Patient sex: M
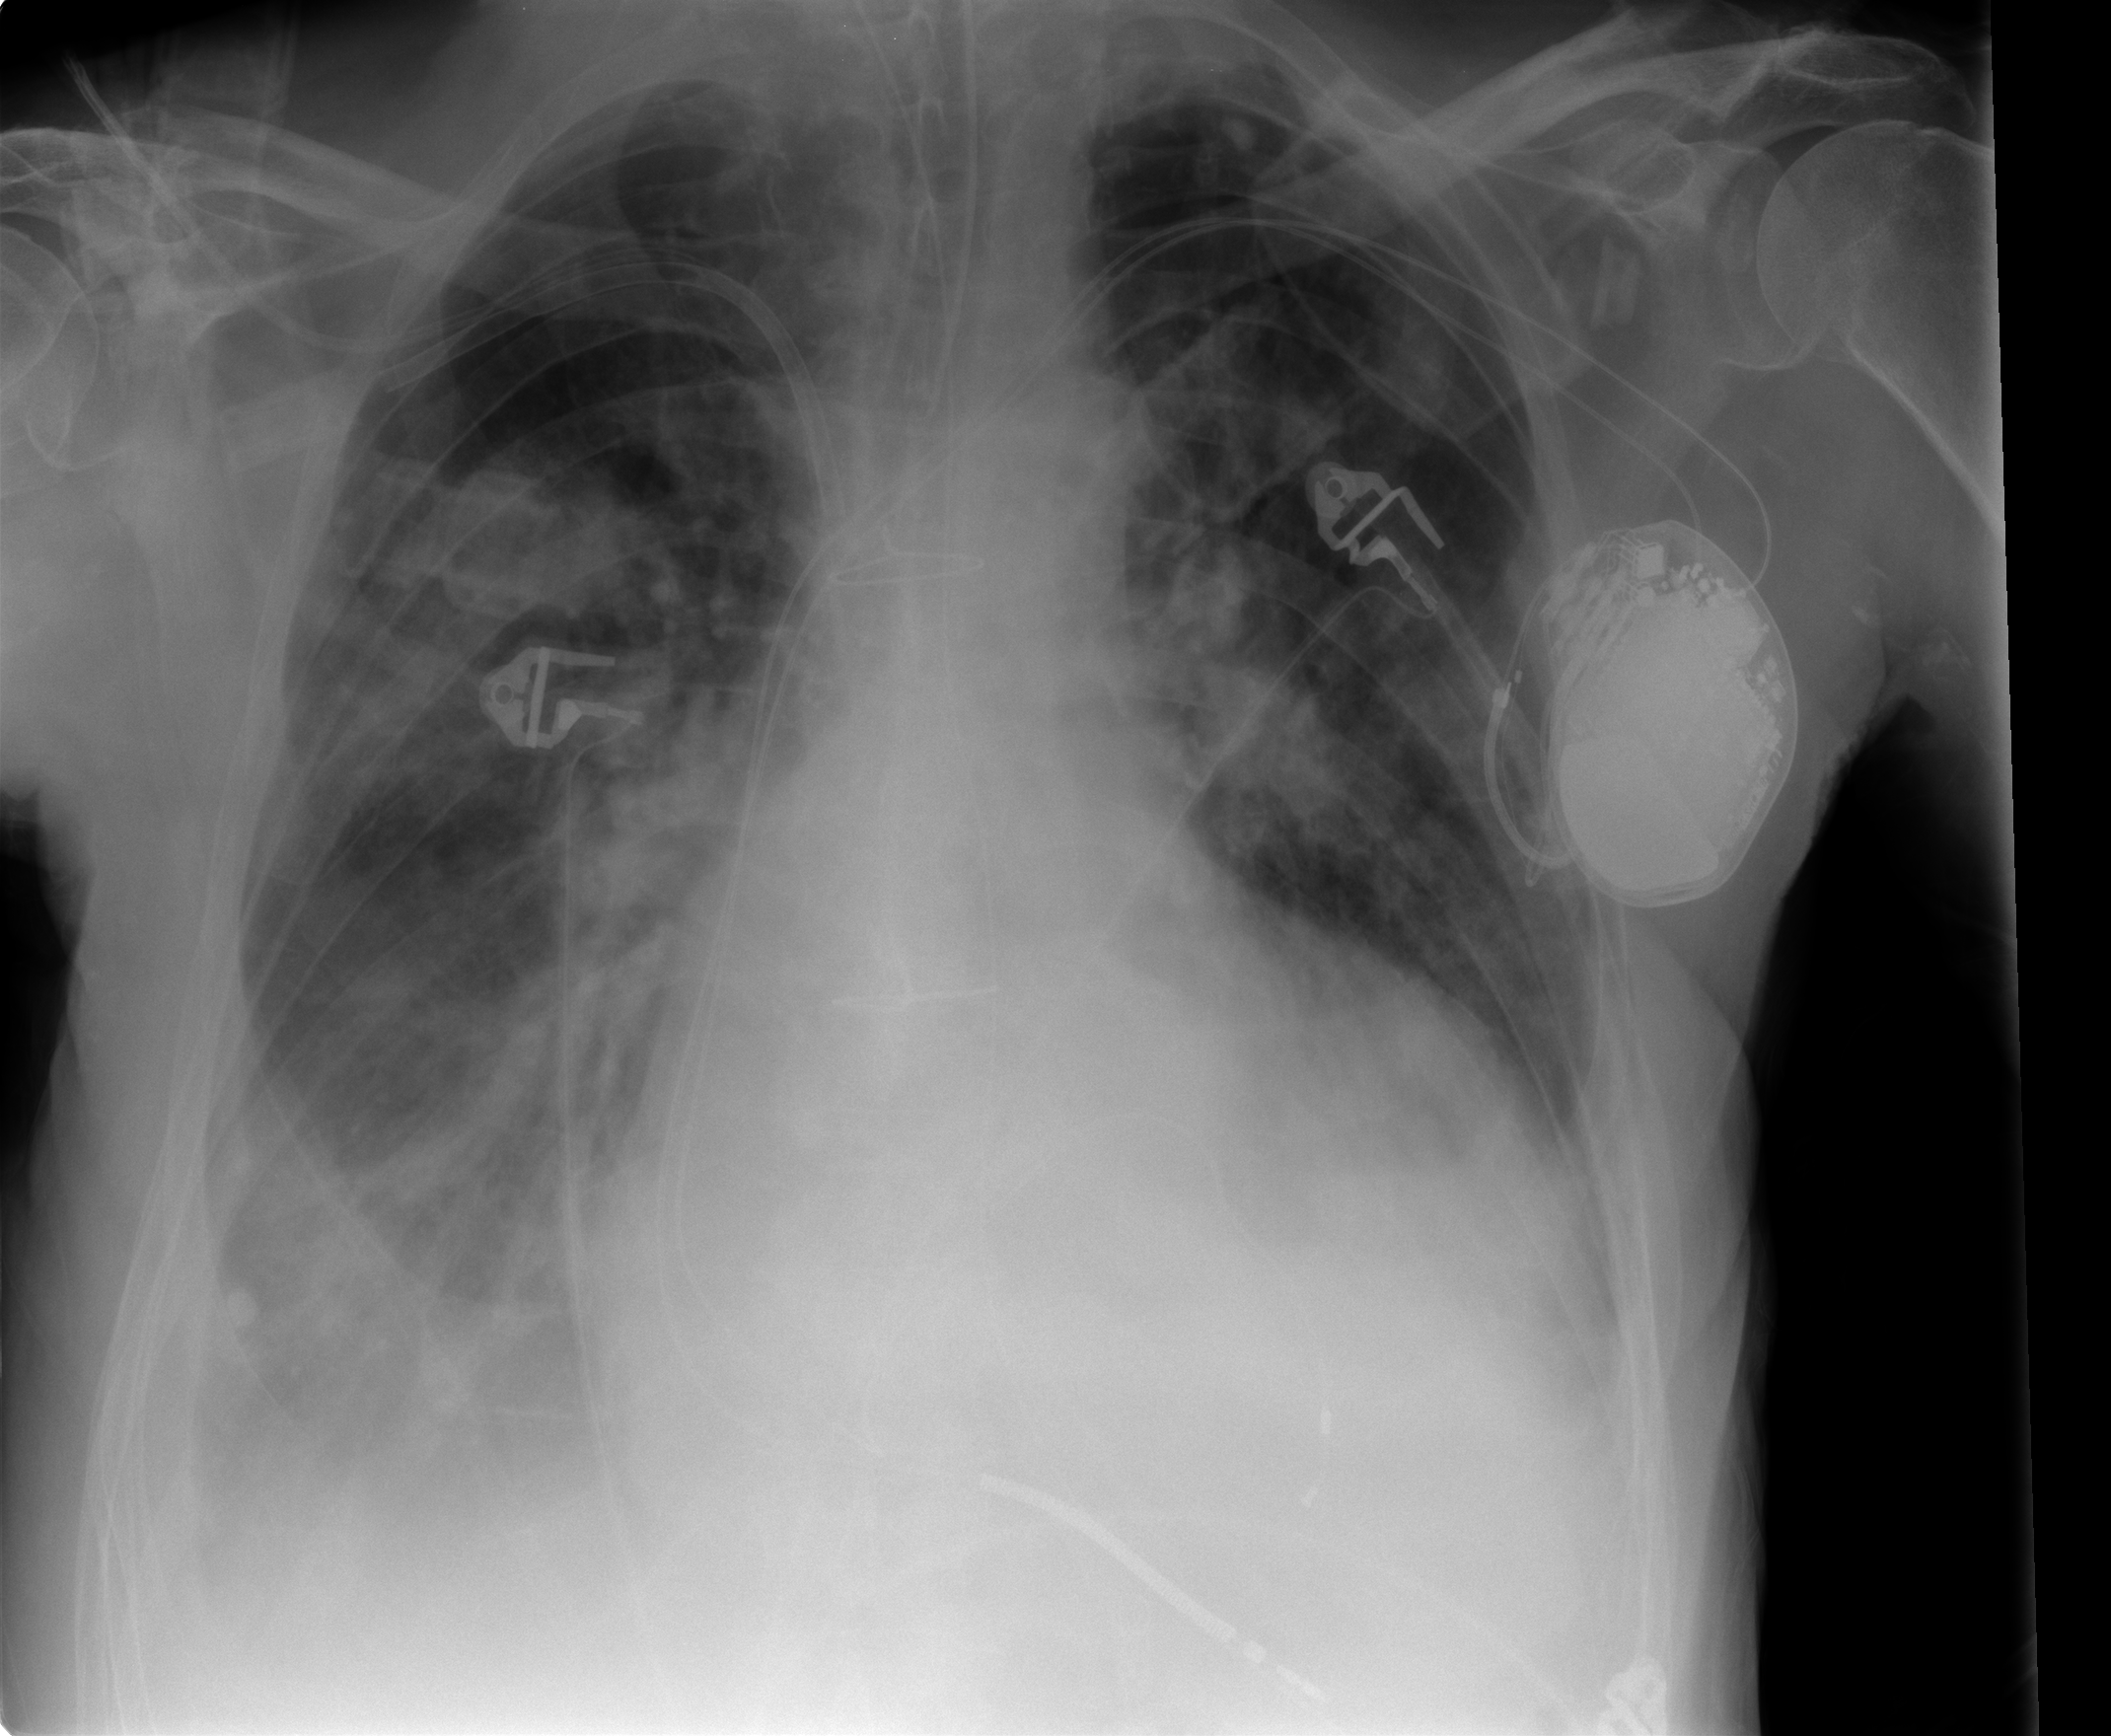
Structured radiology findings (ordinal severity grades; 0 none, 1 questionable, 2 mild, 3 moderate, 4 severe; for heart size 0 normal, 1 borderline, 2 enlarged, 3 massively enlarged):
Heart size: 2
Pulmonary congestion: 2
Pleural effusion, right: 2
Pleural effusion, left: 2
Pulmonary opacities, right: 1
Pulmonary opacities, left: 1
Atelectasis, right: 2
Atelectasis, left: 2